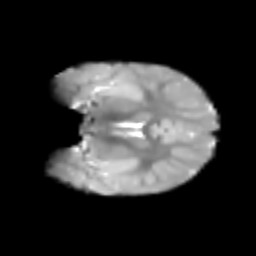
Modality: T2w
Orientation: coronal
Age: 7
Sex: male
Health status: healthy